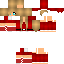
A female human skin with medium skin, wearing brown long hair dressed in a red hoodie and red pants, featuring a closed mouth.